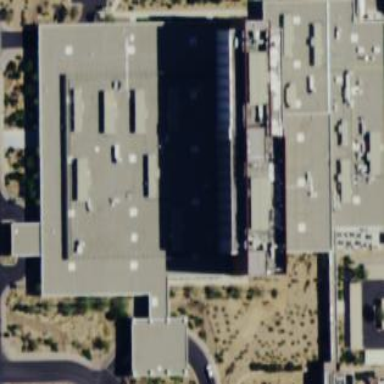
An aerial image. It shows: Hospital building.